Interaction volume radius: 10 \u00c5
Interaction volume height: 20 \u00c5
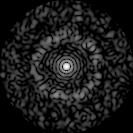
Disorder parameter: 0.8218